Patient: sex M, age 66
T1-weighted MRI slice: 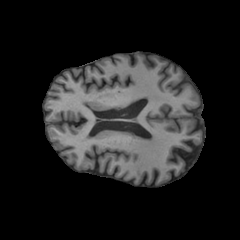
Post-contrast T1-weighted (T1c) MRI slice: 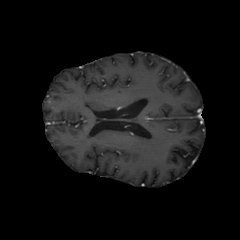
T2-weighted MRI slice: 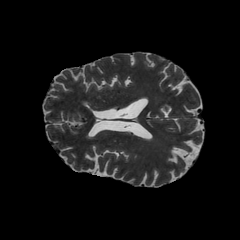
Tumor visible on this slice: no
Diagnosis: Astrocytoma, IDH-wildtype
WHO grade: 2